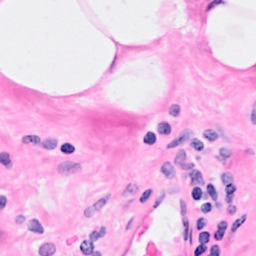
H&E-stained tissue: Breast